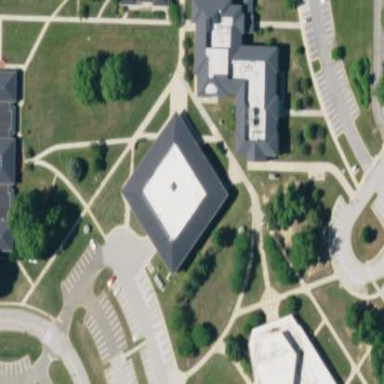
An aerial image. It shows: College building.